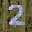
Label: 2